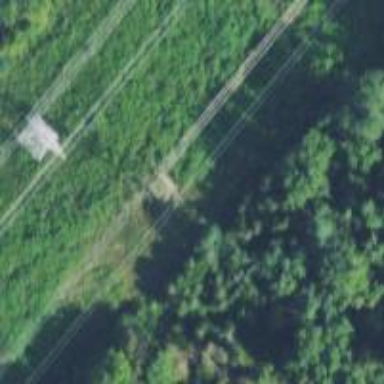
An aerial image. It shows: Lattice structure tower used for power distribution.